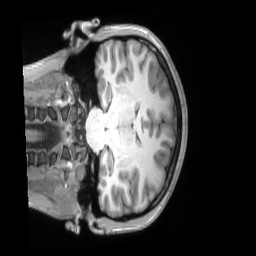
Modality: T1w
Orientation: coronal
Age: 18
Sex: female
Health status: ill
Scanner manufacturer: siemens
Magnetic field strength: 3 T
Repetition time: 2.2 s
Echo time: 0.00157 s